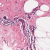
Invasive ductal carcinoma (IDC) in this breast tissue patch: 0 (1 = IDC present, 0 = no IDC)